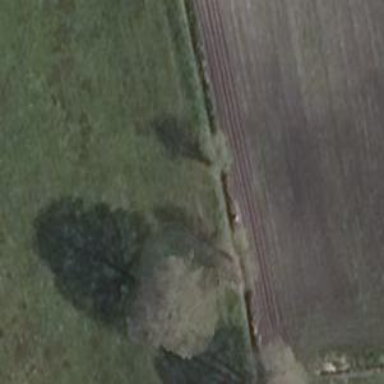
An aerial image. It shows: Row of deciduous broadleaved trees.